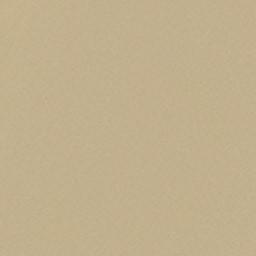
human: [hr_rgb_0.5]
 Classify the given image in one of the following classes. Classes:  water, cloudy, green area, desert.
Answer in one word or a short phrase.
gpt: desert